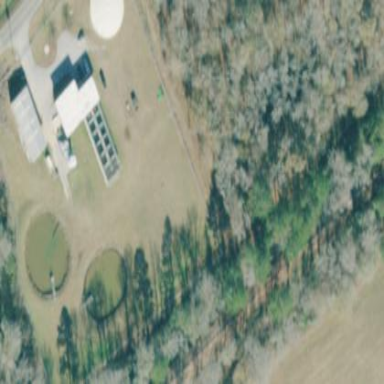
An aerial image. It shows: Wastewater plant.